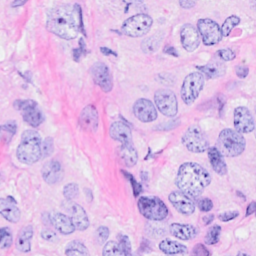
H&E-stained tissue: Breast